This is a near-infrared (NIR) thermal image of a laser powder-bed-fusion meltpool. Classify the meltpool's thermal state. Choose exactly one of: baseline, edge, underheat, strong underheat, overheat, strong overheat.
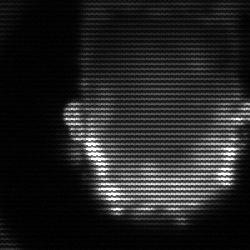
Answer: baseline